Interaction volume radius: 5 \u00c5
Interaction volume height: 15 \u00c5
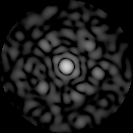
Disorder parameter: 0.8417